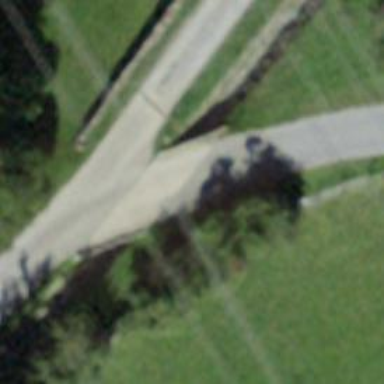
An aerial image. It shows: Culvert tunnel passing through ditch.